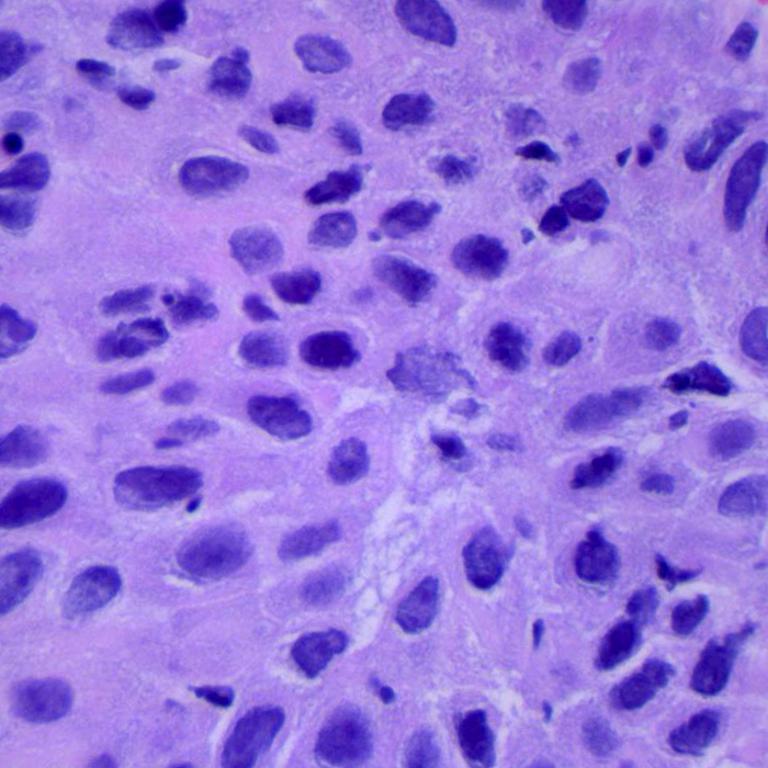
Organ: lung
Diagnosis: squamous carcinomas